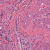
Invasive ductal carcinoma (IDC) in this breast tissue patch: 1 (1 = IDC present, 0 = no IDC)